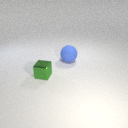
small green metal cube in front of large blue rubber sphere